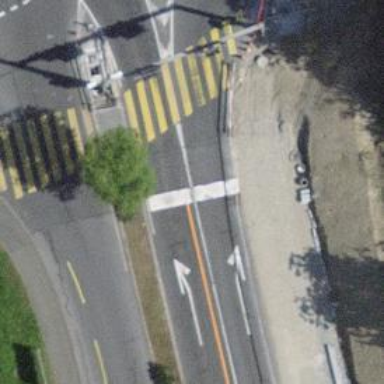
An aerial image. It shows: Road with traffic signals.